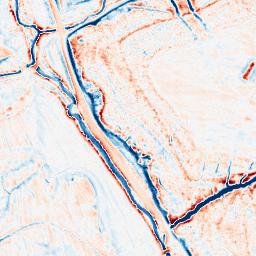
Category: edge_preserving
Decomposition family: anisotropic_diffusion
Decomposition parameters: iterations: 20
kappa: 50
gamma: 0.2
Upsampling method: sinc_blackman
Upsampling parameters: scale: 2
kernel_size: 8
Upsampling scale: 2